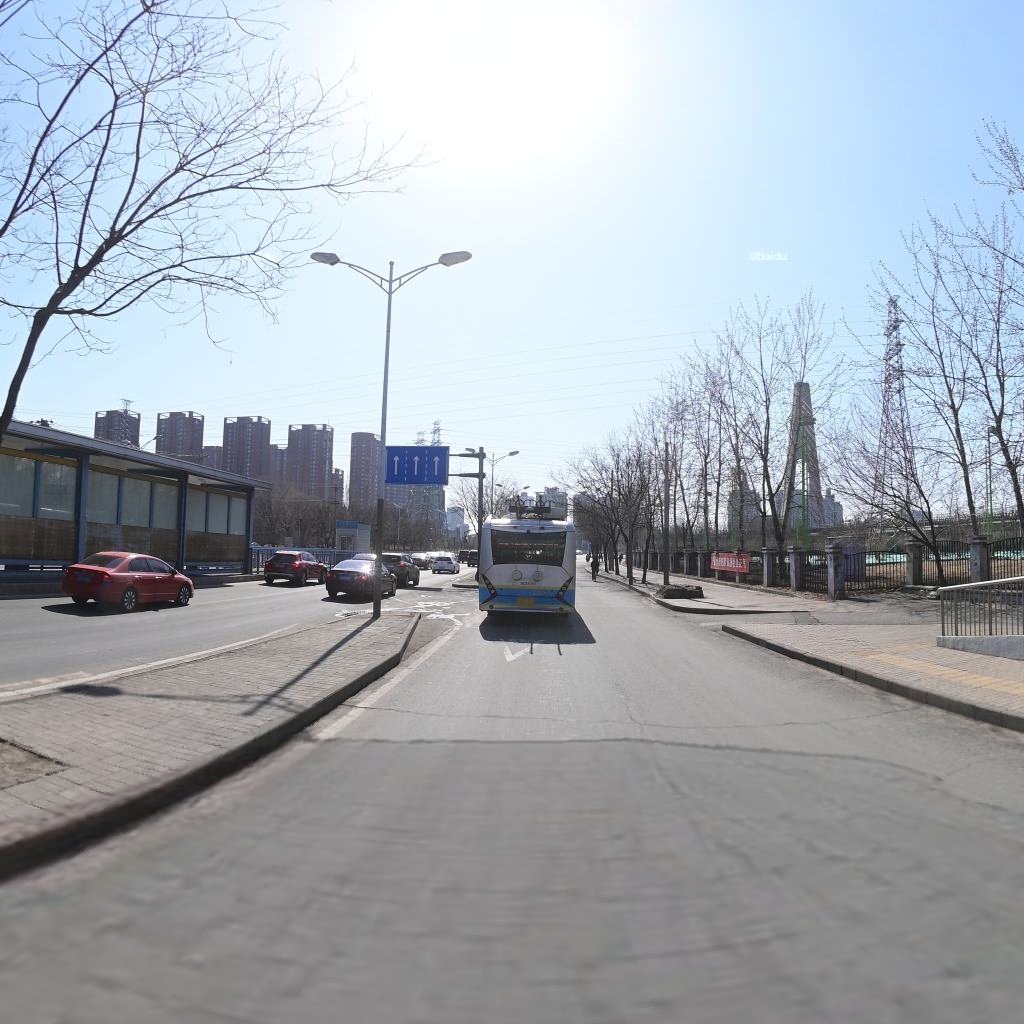
Region: Chaoyang
Road damage annotations: longitudinal crack, transverse crack, transverse crack